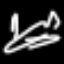
Label: airplane